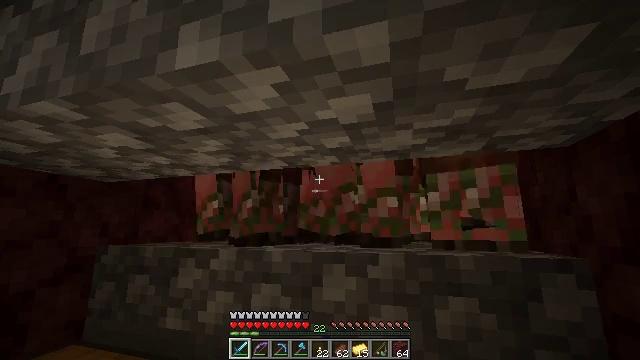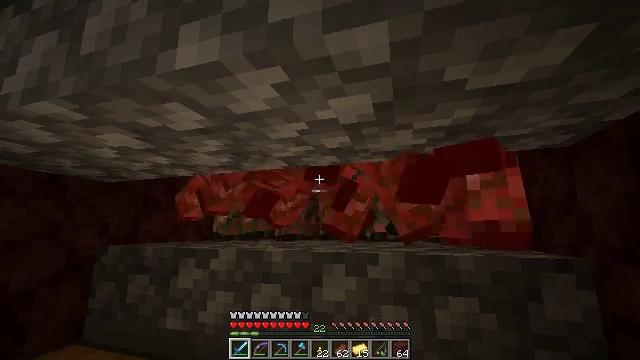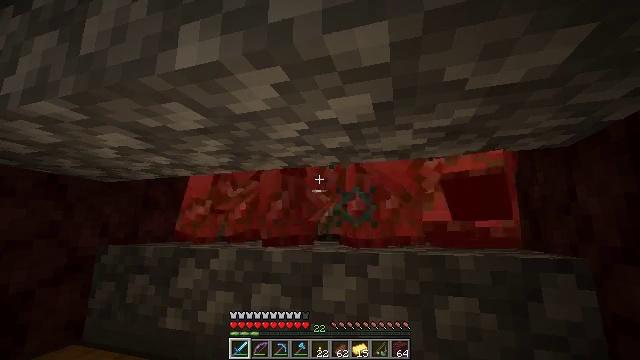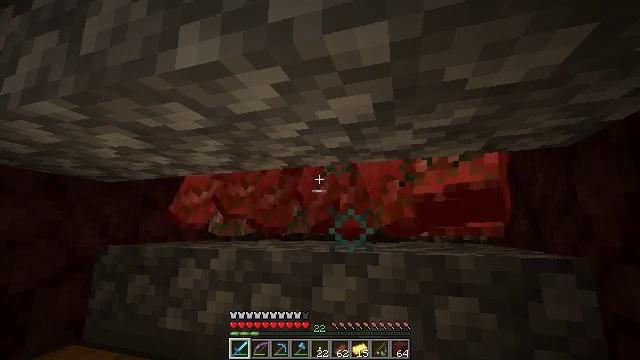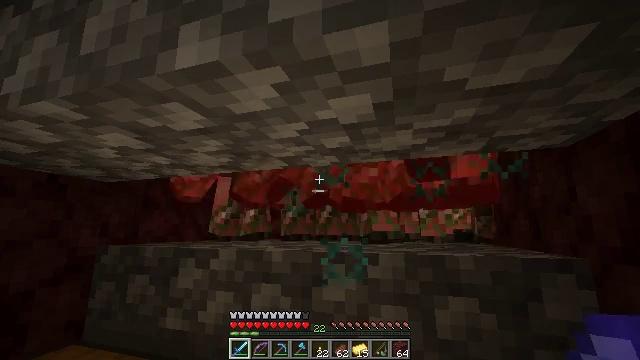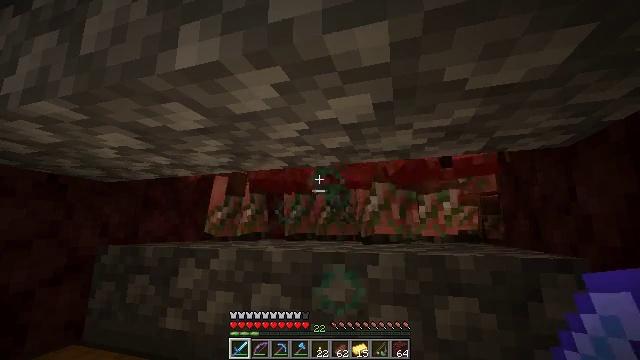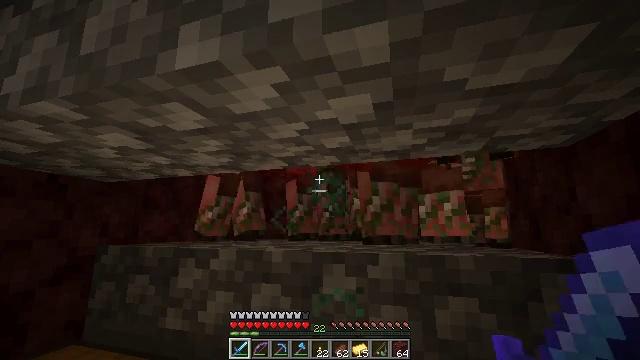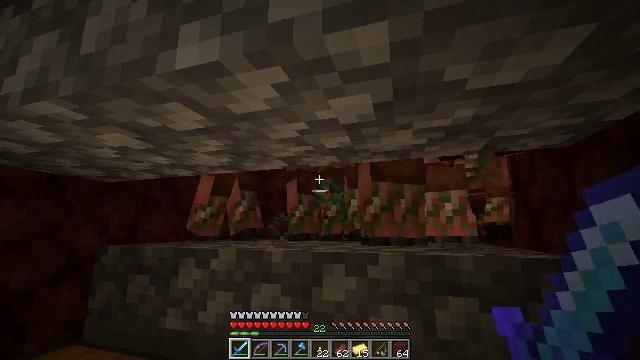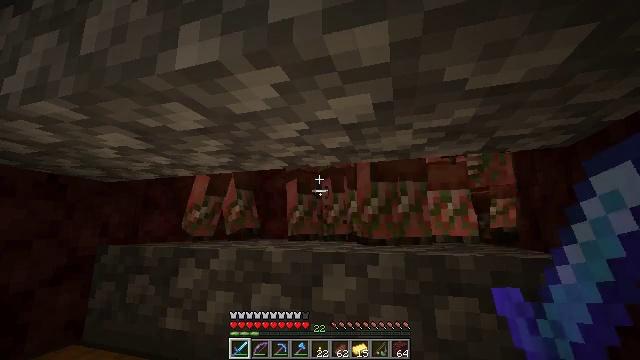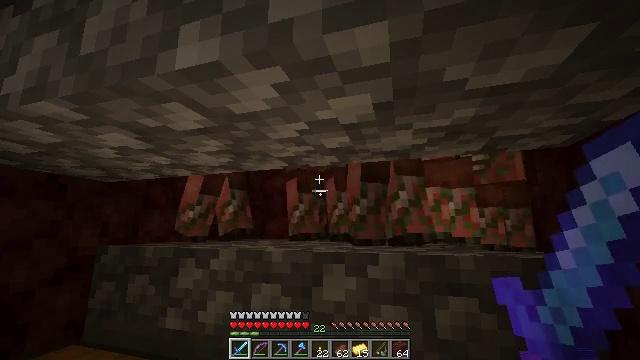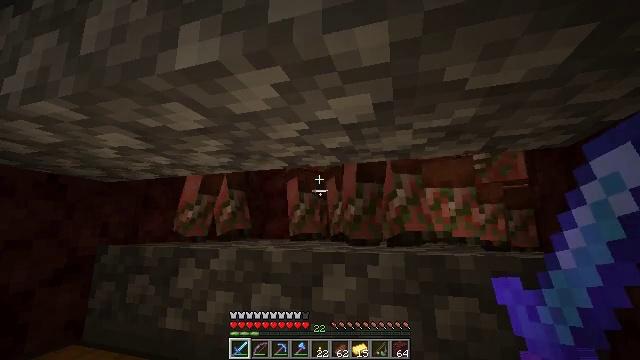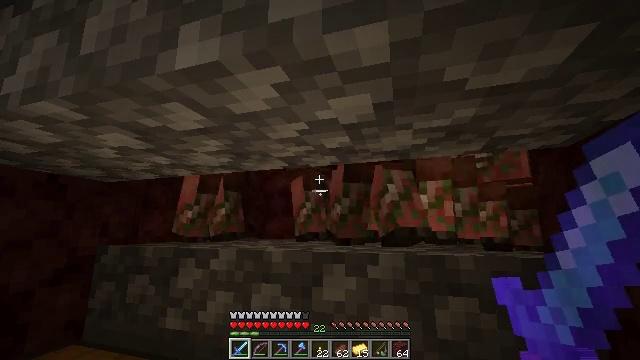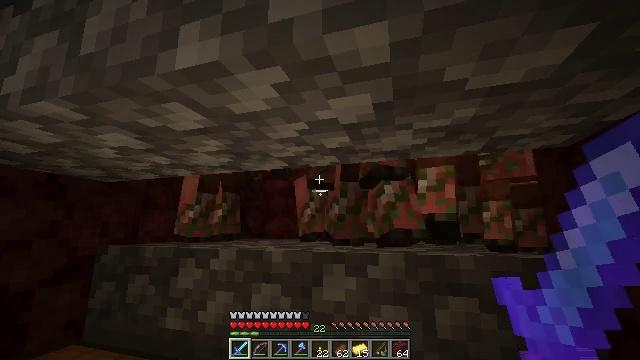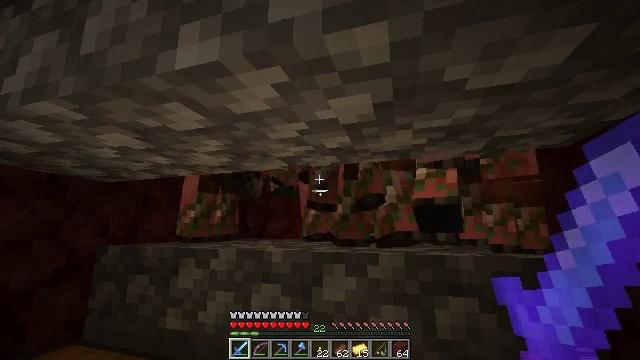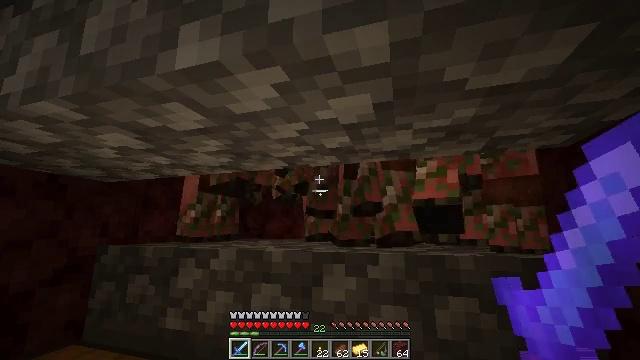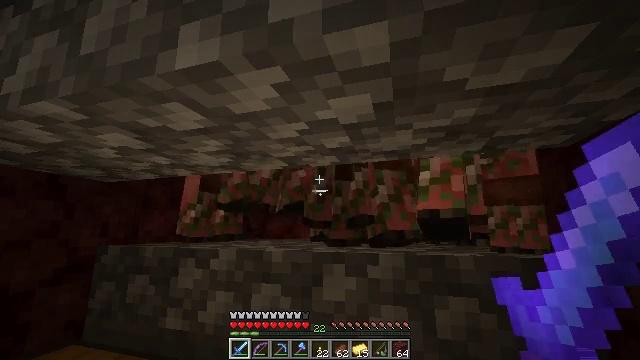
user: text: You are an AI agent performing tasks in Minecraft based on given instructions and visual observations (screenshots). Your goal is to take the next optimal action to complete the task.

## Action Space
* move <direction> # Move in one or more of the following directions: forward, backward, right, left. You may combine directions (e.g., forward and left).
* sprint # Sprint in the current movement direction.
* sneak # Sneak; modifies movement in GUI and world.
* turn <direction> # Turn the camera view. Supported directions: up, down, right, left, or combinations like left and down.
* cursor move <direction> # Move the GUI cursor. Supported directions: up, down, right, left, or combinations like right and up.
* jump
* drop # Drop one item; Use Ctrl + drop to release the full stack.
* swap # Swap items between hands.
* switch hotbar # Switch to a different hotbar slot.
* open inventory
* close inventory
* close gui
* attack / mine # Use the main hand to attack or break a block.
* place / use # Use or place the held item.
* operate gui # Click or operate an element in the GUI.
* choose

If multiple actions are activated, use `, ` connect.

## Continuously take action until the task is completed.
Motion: motion action
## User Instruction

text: Combat the zombified piglin.
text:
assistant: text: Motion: no_op
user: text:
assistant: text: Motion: no_op
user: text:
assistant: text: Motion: no_op
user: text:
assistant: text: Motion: no_op
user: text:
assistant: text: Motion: no_op
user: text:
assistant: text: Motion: no_op
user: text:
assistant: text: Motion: no_op
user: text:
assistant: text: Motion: no_op
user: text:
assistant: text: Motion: no_op
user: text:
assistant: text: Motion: no_op
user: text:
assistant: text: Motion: no_op
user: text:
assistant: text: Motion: no_op
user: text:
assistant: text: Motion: no_op
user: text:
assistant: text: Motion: no_op
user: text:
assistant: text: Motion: no_op
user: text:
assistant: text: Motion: no_op
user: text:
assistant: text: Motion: no_op
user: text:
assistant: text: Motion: attack / mine
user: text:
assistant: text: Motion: attack / mine
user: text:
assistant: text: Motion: attack / mine
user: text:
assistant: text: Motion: attack / mine
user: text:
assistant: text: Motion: no_op
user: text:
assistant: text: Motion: no_op